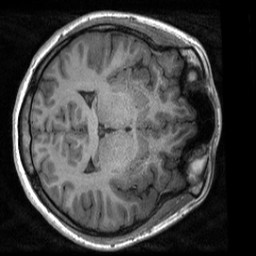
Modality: T1w
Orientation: axial
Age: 19
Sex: female
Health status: healthy
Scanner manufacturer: siemens
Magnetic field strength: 3 T
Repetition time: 2 s
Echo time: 0.00232 s